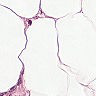
Metastatic tissue present: no